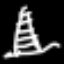
Label: The Eiffel Tower